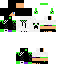
A male human skin with dark skin, wearing brown short hair dressed in a blue hoodie and black pants, featuring a closed mouth.